Field crop: tomato
Growth stage: 2
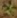
Species: solanum